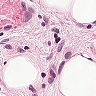
Metastatic tissue present: yes